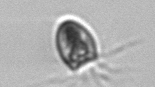
Label: Balanion